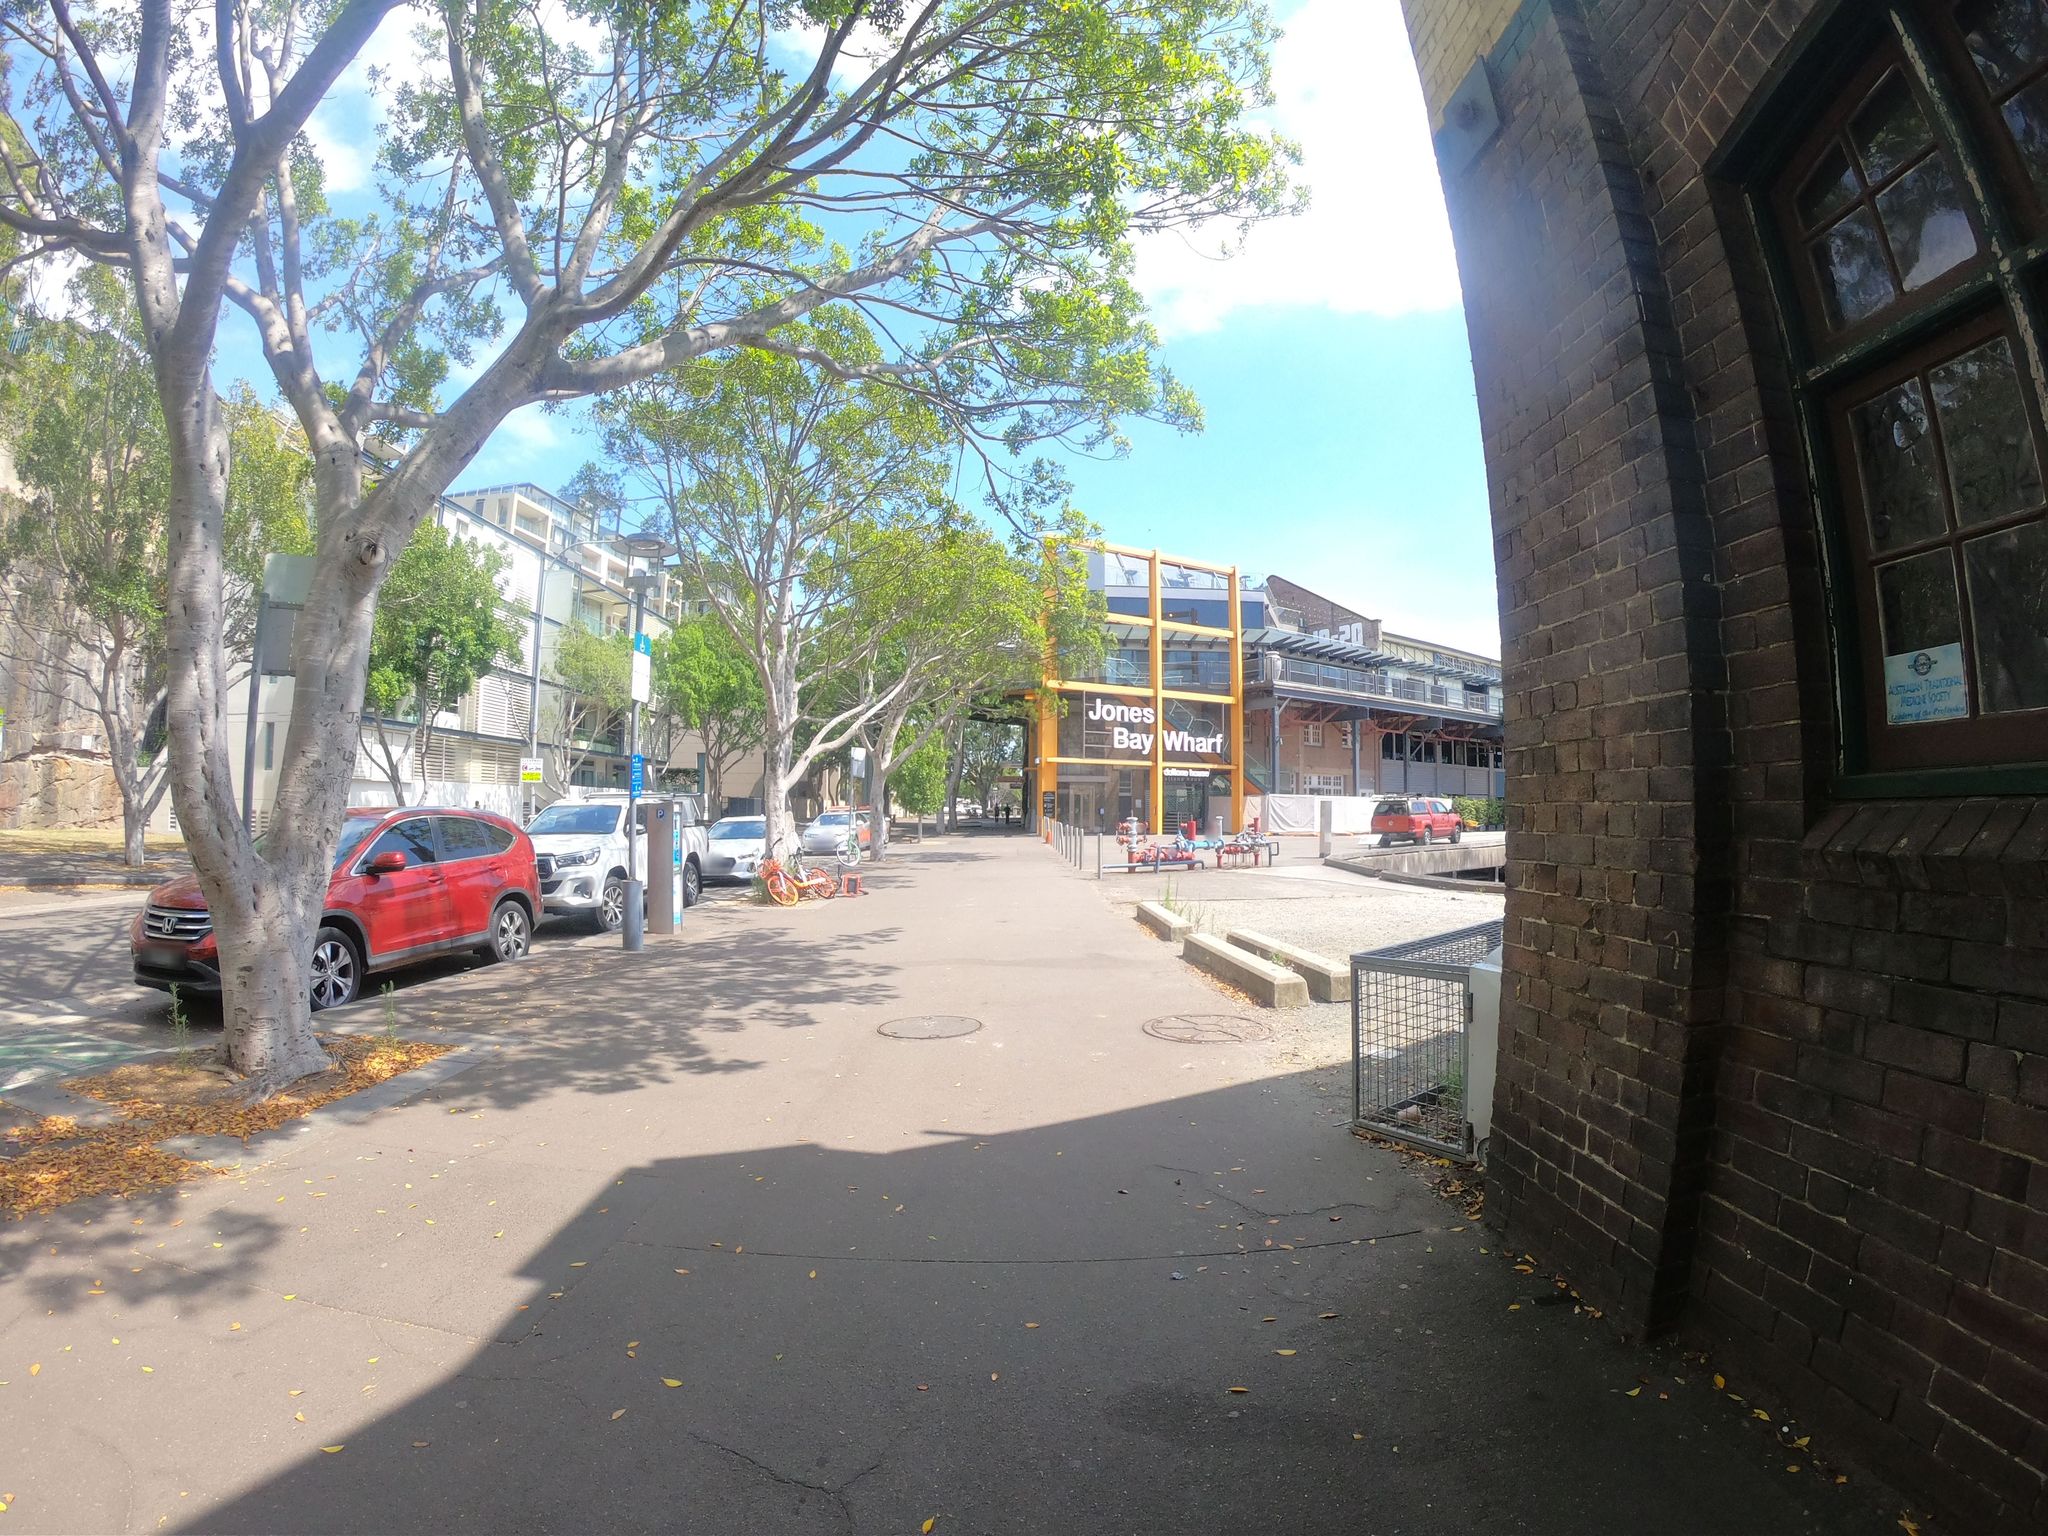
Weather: clear
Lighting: day
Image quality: good
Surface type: walking surface
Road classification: cycleway
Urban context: urban centre
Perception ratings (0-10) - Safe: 4.13, Lively: 8.95, Beautiful: 6.52, Boring: 1.49, Depressing: 3.44, Wealthy: 2.29